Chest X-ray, AP view. Patient: 30 years old, sex M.
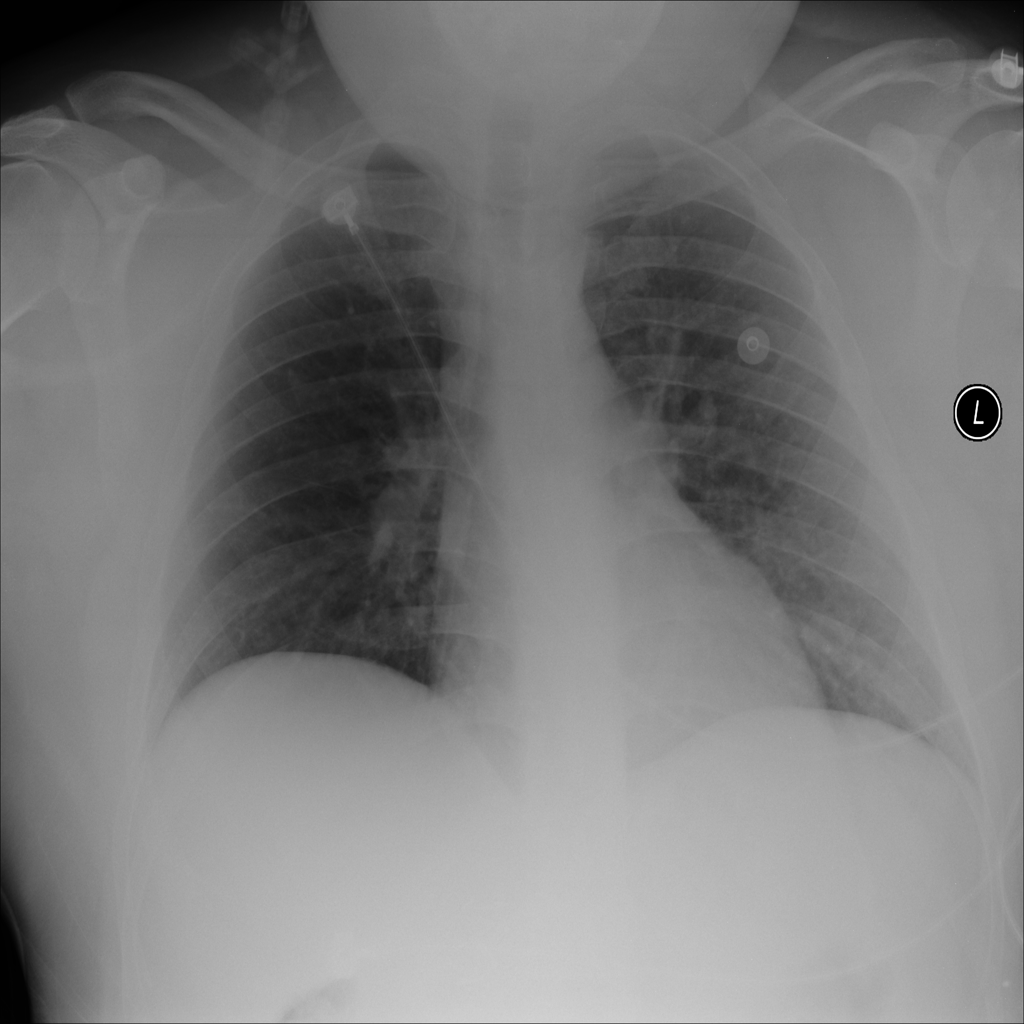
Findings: No Finding